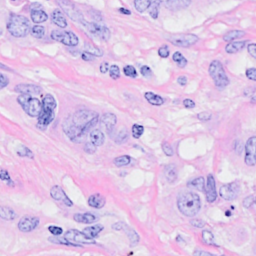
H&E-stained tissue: Breast